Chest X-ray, PA view. Patient: 25 years old, sex F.
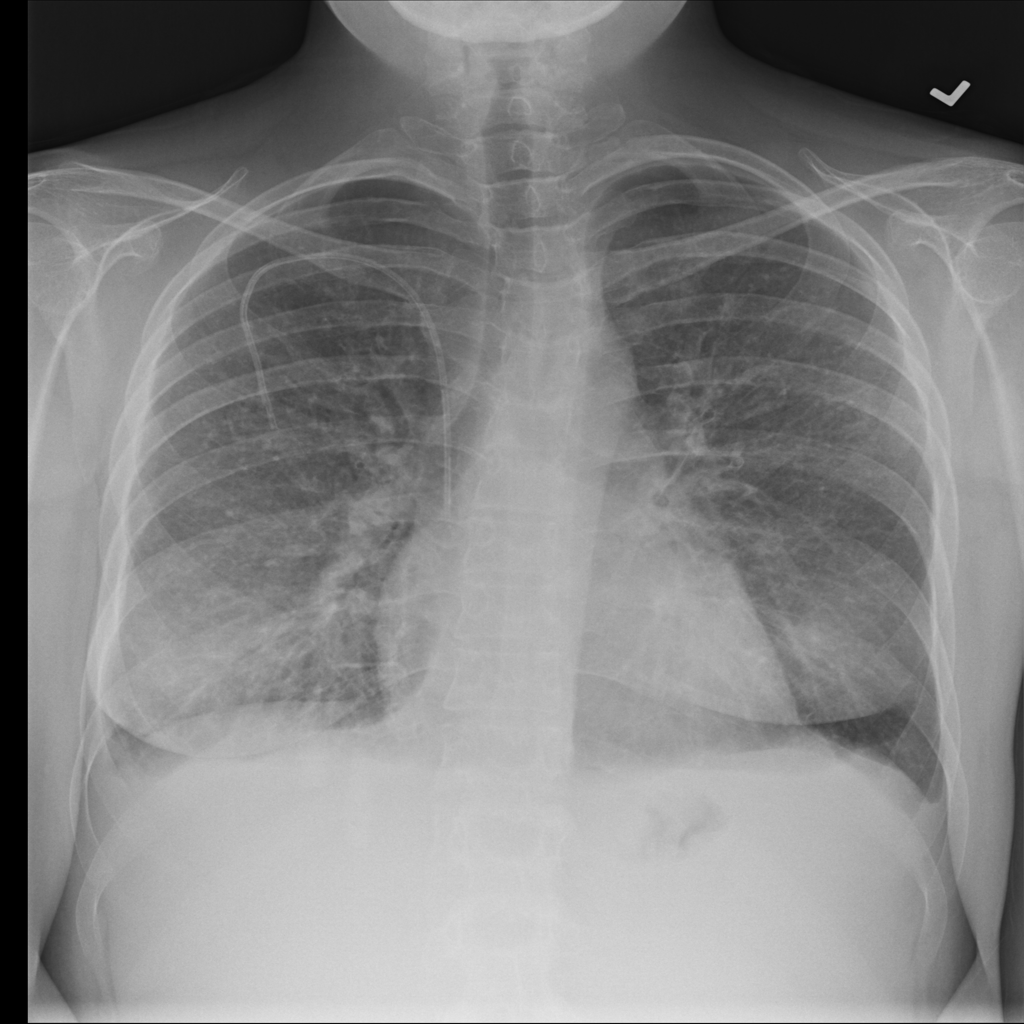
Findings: Effusion